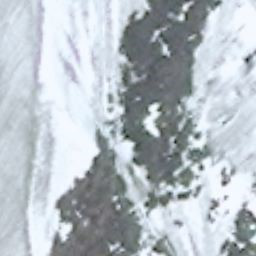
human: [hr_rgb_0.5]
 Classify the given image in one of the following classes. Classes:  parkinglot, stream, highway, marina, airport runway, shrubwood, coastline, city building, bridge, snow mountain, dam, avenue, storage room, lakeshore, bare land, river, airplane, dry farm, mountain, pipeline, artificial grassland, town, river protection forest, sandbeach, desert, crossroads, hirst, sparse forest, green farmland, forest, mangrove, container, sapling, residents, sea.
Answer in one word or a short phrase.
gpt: snow mountain